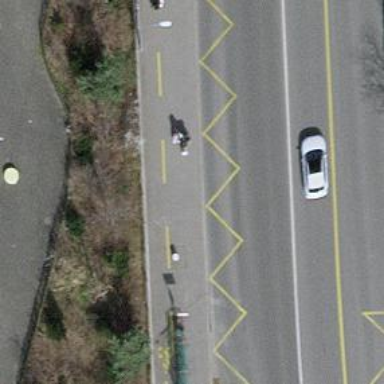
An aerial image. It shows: Platform with shelter made of asphalt. This platform is used for public transport.